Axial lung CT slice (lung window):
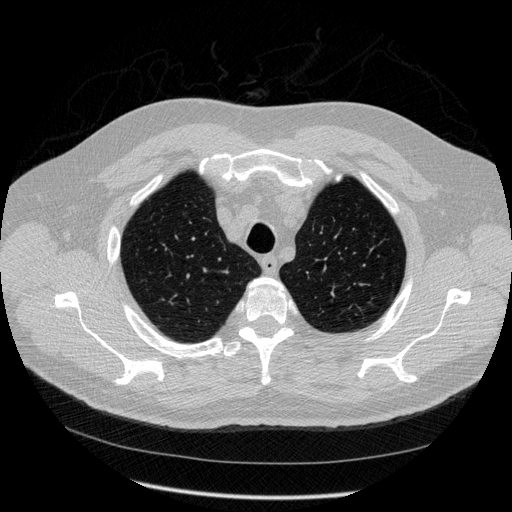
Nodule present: no